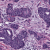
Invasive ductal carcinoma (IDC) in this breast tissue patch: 0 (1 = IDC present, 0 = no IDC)